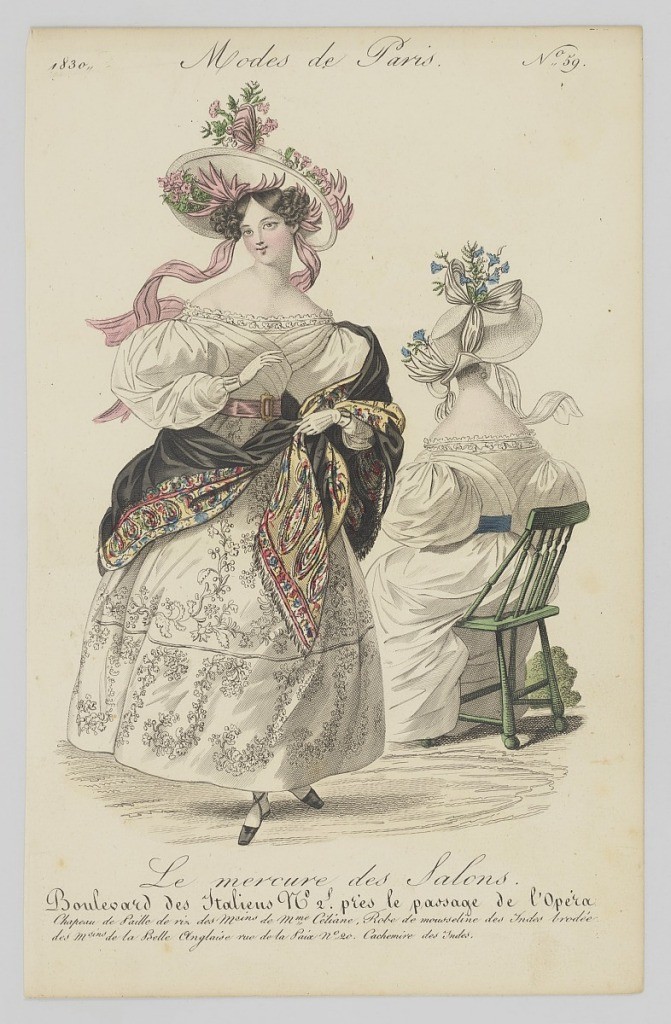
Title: Plate 59, Modes de Paris (Paris Fashion), Le Mercure de Salons (Mercury of the Salons)
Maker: Samuel and Joseph Fuller, London, England
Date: July 1830
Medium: Engraving, hand-colored with brush and watercolor on off-white paper
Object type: Print
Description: Fashion illustration featuring a woman on the left facing forward, wearing a long, voluminous, white, off-the-shoulder dress that includes floral embellishments on the skirt. She also wears black shoes, a pink belt, and a large pink and white hat on top of her brown curls. Her arms are slightly raised, with her left arm holding a black shawl which is partially covered with an elaborate, colorful paisley pattern, or perhaps reversible, with the paisley covering one side and black on the other. On the right, a woman wearing a white dress with a blue belt and a white and blue hat sits in a green wooden chair, facing slightly left and glancing right, with her back turned towards the viewer.